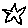
Label: star